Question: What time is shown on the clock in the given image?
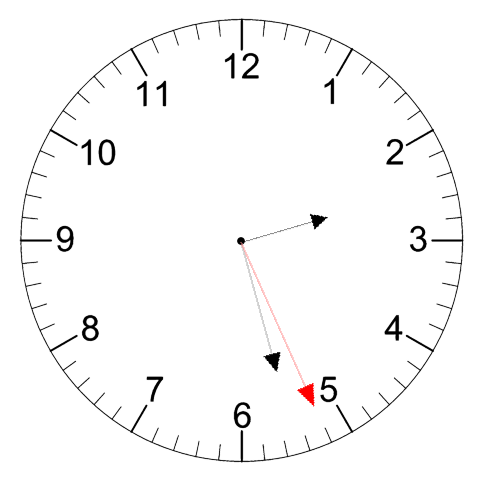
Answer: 02:27:26